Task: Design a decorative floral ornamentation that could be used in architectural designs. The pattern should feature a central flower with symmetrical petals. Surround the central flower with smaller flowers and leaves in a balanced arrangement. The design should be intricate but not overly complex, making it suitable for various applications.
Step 1698:
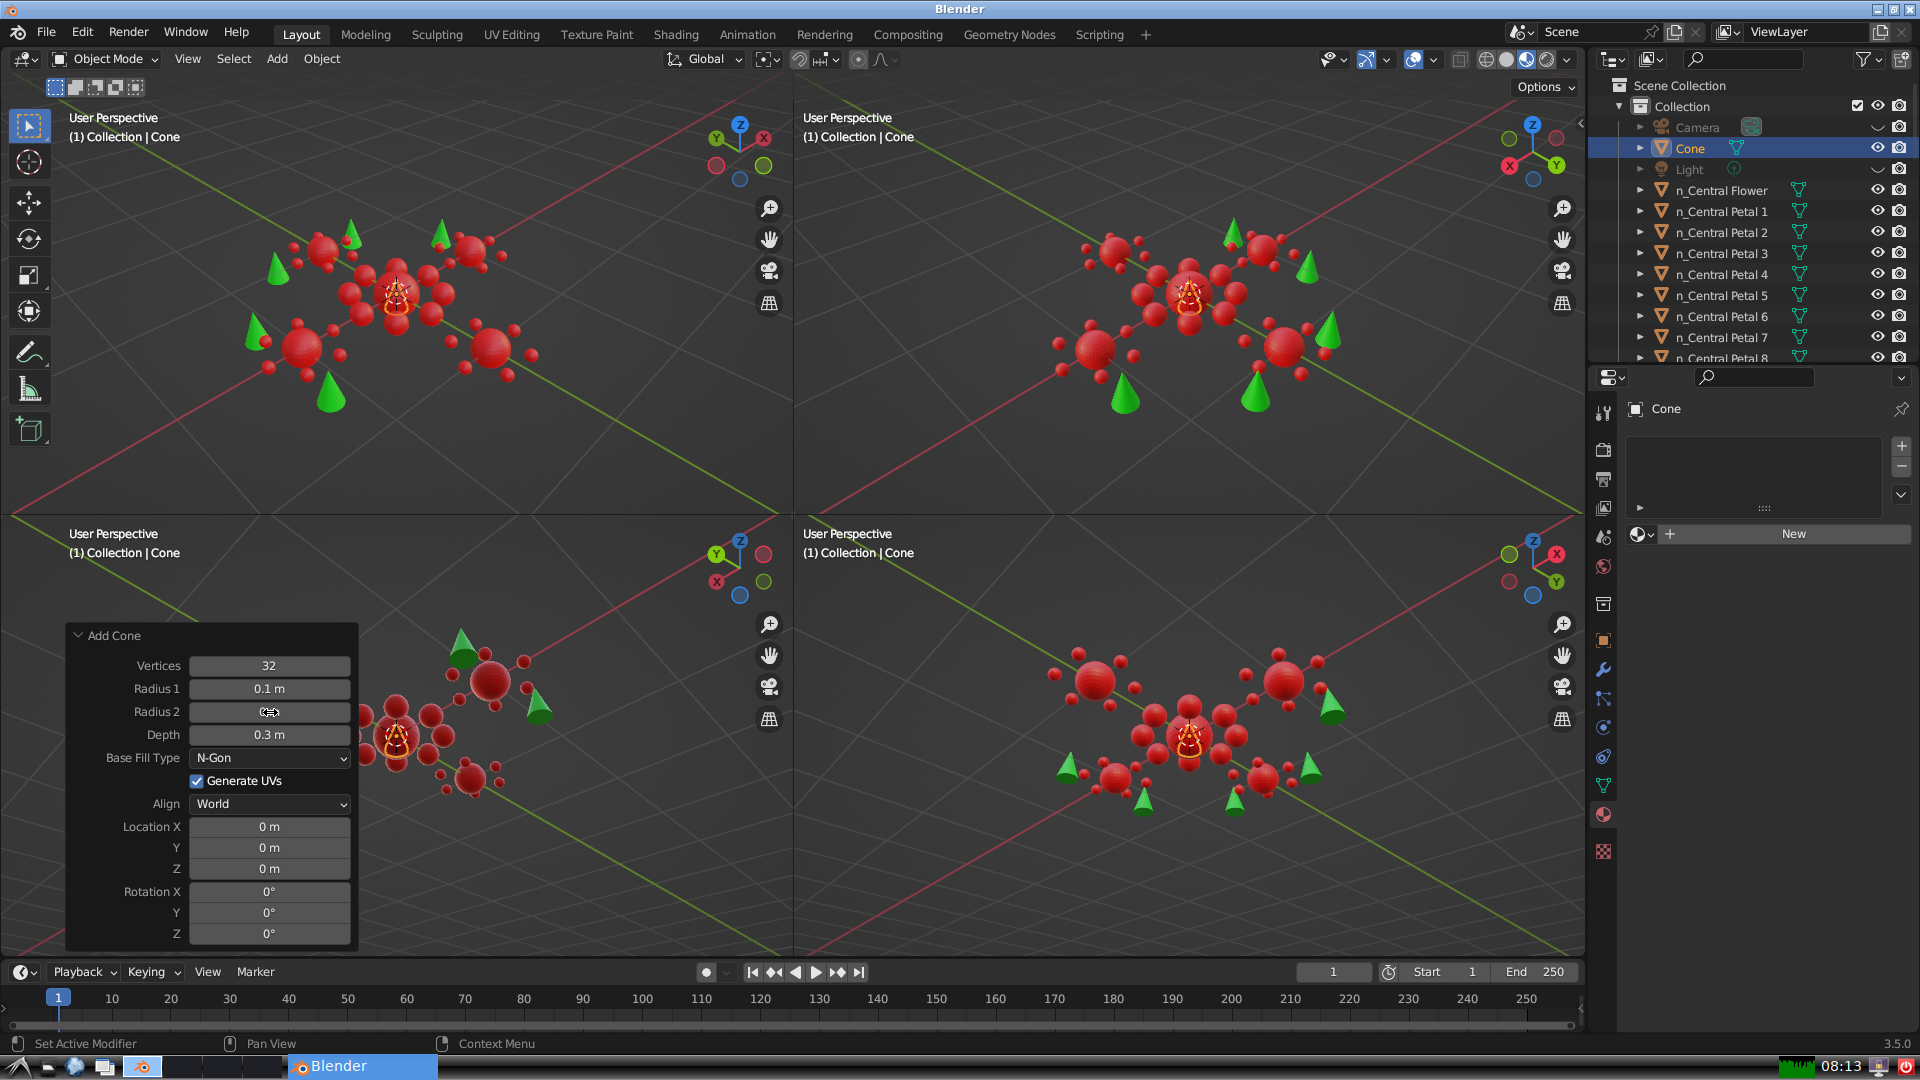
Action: click: no